Aerial crown-view tile of a tropical tree (Barro Colorado Island, Panama), acquired 20241014:
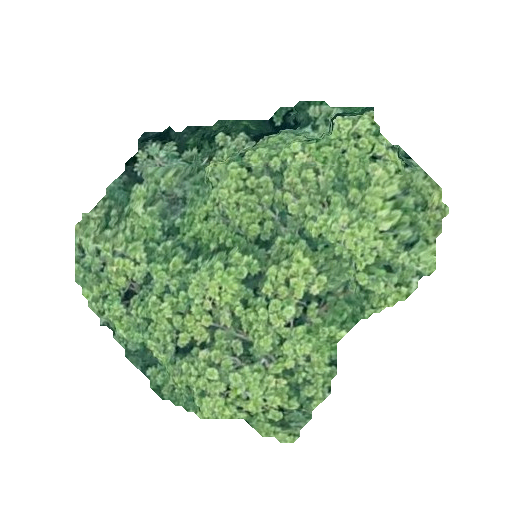
Species: Anacardium excelsum
GBIF accepted scientific name: Anacardium excelsum
Crown area: 129.47 m²